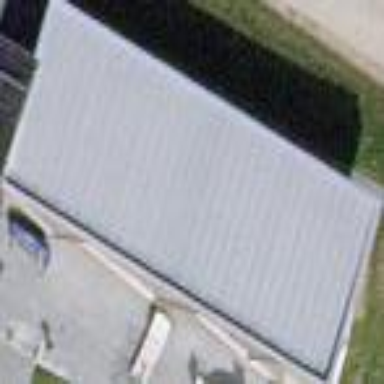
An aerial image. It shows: View of roof of building.